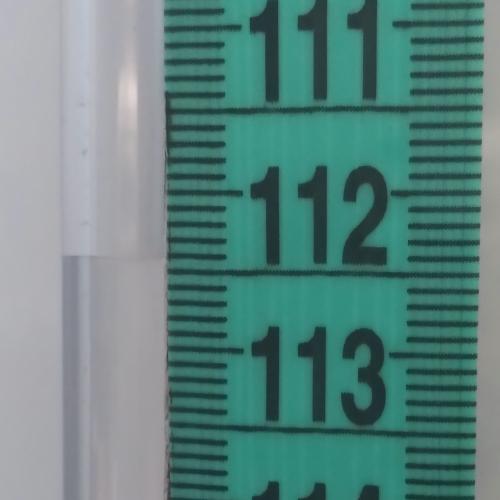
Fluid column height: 112.4 cm